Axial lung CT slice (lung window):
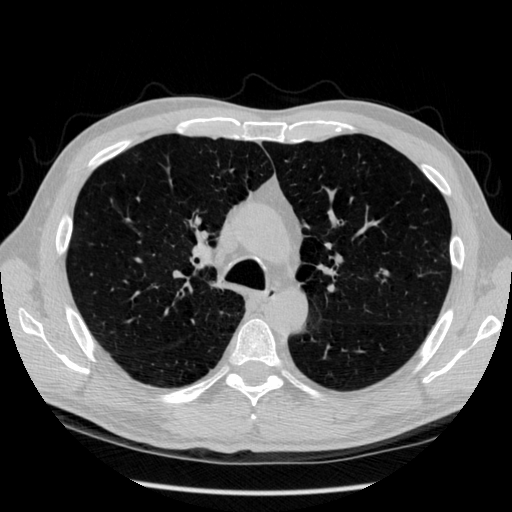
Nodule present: no